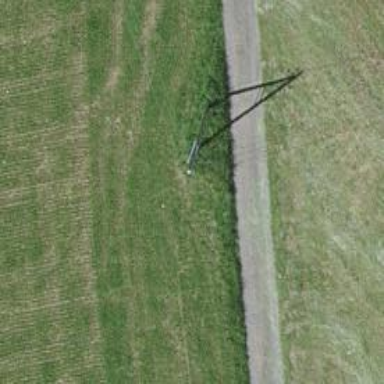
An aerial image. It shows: Minor power line.